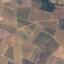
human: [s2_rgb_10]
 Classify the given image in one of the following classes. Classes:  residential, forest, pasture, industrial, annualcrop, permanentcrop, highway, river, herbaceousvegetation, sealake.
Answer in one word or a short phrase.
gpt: PermanentCrop